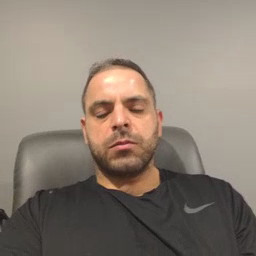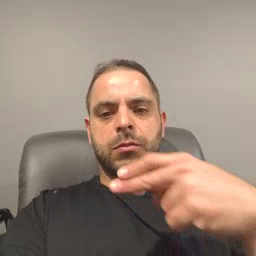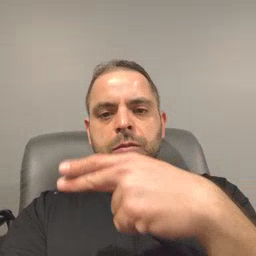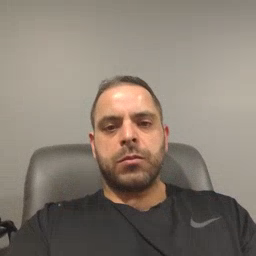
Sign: scissors